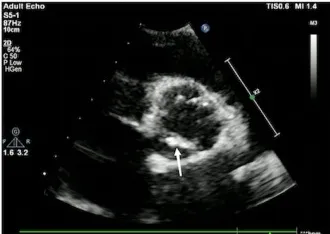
Cardiac color Doppler ultrasound. There is a slightly echogenic mass measuring approximately 10 mm x 5mm on the aortic valve, with low mobility. (B) The short-axis view of the left ventricle next to the sternum shows the formation of a vegetation on the aortic valve without coronary valve involvement. A small amount of fluid-filled dark area is visible in the pericardial cavity, with an anterior-posterior diameter of 3 mm.
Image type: radiology (ultrasound)